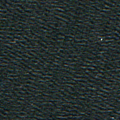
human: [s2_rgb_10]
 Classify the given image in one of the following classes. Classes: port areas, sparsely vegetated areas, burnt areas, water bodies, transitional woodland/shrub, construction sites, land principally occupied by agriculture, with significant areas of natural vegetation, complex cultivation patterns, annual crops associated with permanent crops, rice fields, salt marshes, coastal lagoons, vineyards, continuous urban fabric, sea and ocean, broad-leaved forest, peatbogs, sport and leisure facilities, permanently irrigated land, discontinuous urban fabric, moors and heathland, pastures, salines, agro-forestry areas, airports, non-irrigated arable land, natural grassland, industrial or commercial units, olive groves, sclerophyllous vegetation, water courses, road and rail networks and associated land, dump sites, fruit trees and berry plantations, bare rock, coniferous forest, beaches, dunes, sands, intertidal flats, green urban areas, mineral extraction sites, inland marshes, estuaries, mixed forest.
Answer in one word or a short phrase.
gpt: sea and ocean